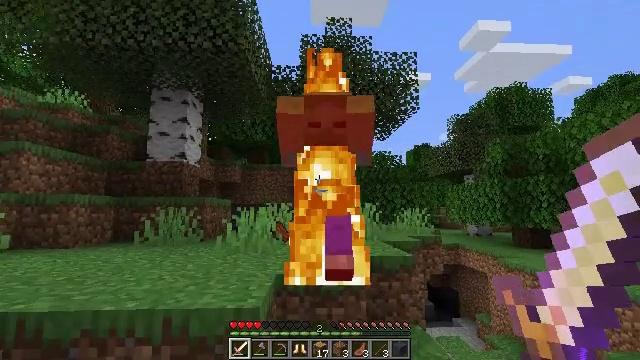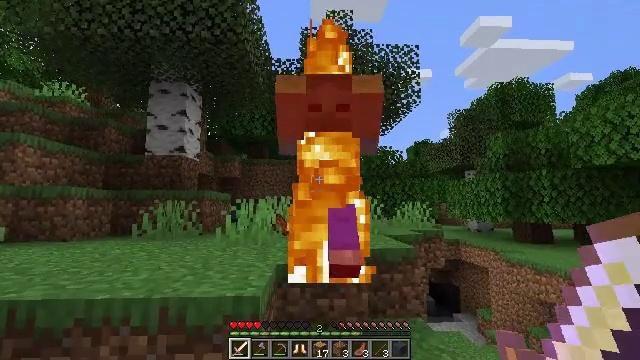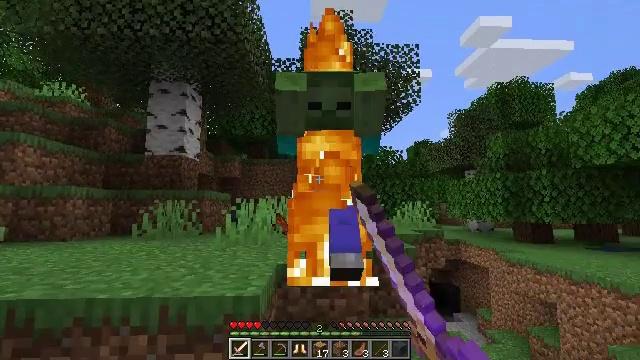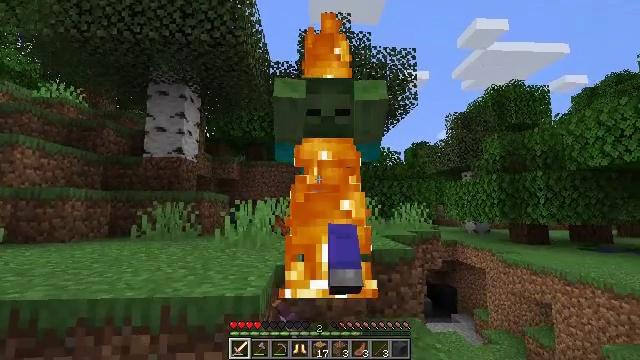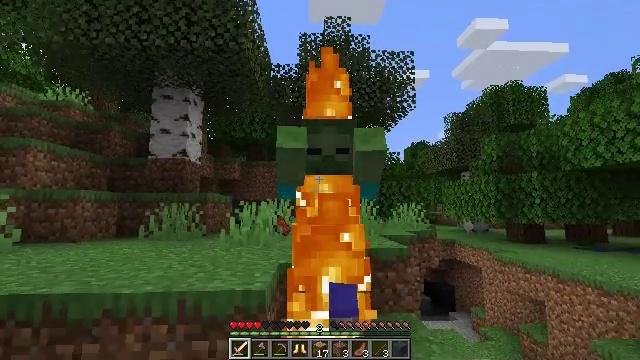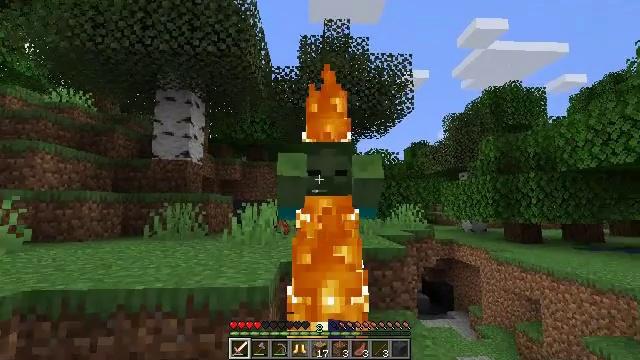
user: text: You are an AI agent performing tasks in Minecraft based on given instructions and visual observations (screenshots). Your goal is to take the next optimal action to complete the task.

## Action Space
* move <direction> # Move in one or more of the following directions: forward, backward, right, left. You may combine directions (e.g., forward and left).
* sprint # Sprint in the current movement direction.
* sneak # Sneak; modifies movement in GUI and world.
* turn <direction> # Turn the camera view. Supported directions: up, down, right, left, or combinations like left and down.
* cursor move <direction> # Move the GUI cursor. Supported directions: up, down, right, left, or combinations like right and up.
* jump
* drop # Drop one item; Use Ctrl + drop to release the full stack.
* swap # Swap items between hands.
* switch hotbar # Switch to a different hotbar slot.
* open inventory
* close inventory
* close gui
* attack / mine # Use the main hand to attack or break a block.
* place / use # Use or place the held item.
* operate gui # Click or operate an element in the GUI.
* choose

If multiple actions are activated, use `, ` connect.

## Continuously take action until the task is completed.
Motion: motion action
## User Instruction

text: Kill mobs.
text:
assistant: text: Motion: attack / mine
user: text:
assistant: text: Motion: move back, attack / mine
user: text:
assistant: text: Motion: move back, attack / mine
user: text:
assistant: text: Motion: move back
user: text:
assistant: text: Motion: move back
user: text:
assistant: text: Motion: no_op